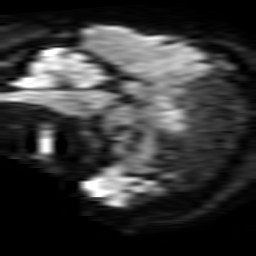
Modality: TRACE
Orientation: sagittal
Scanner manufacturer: philips
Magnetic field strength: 3 T
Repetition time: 4.161 s
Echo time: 0.06104 s